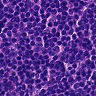
Metastatic tissue present: no